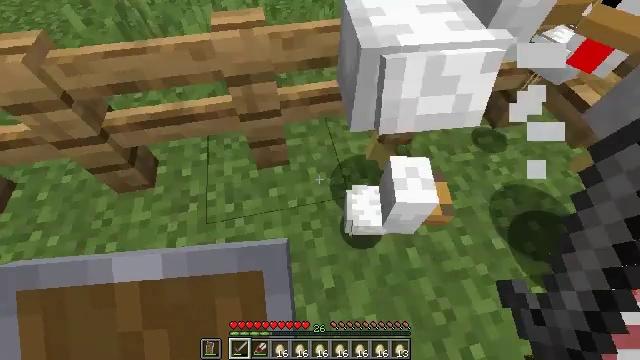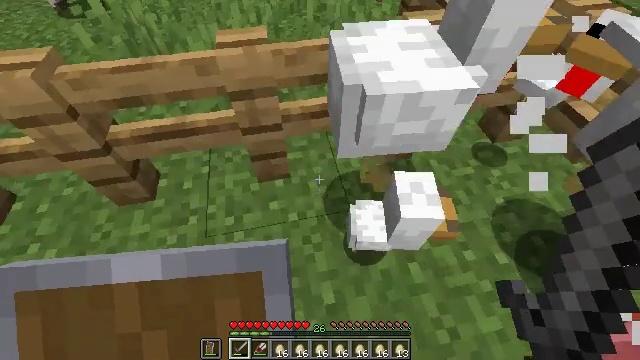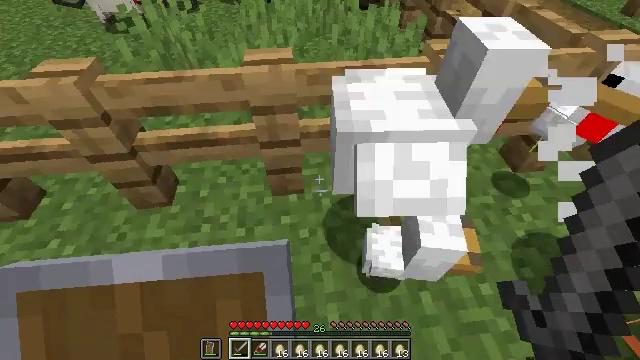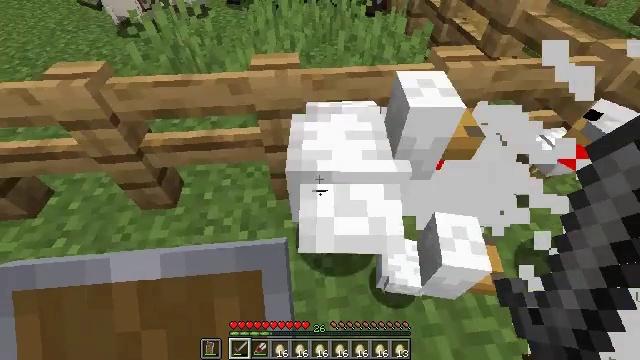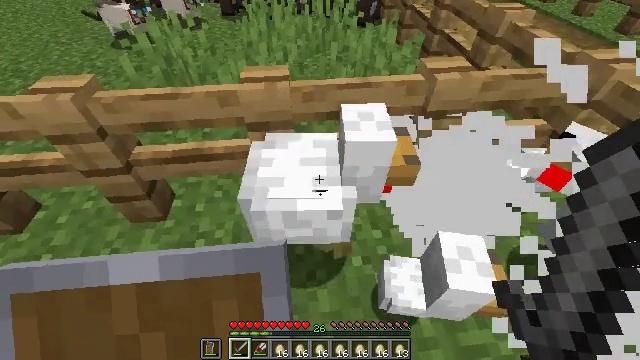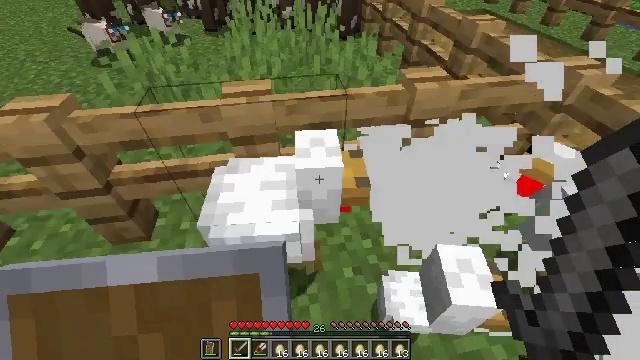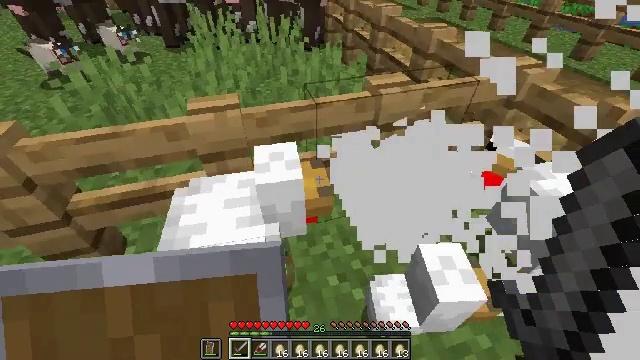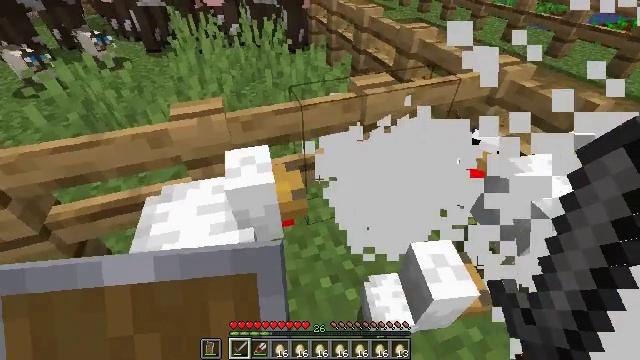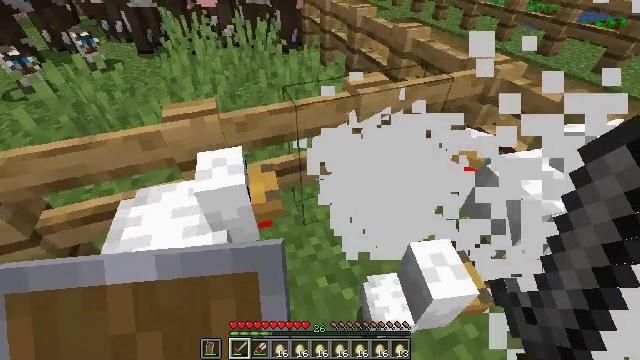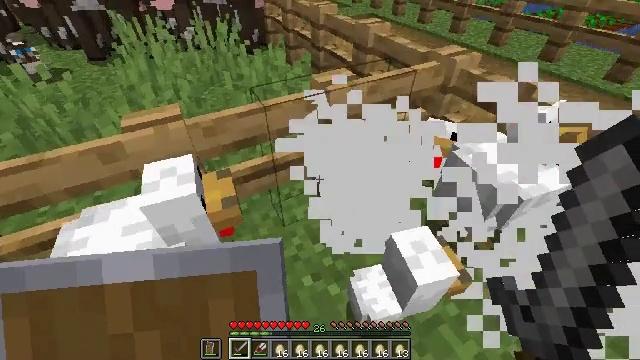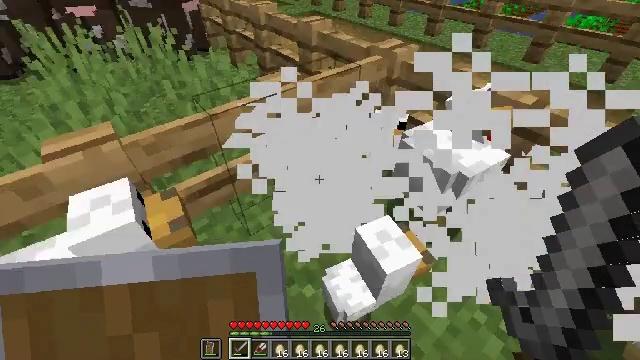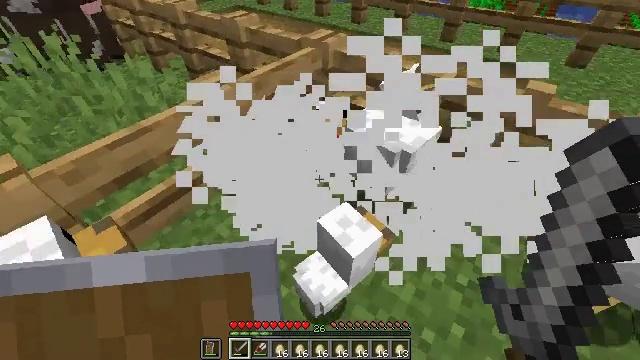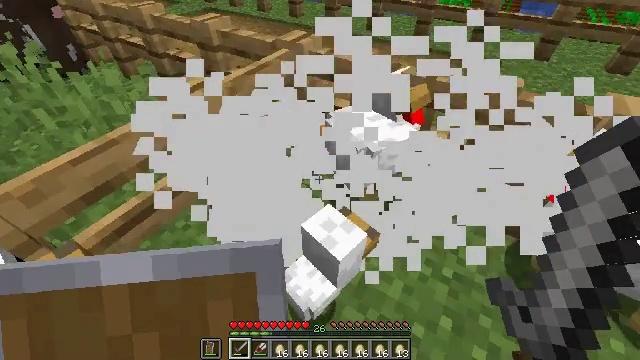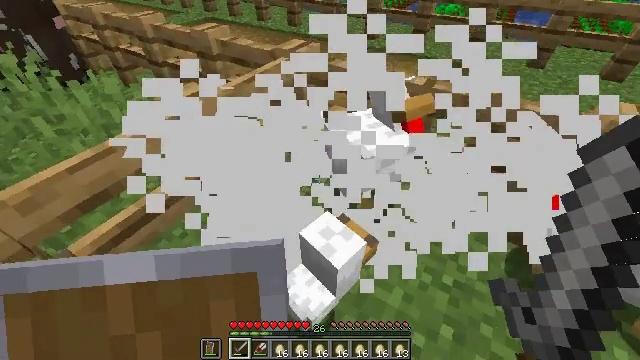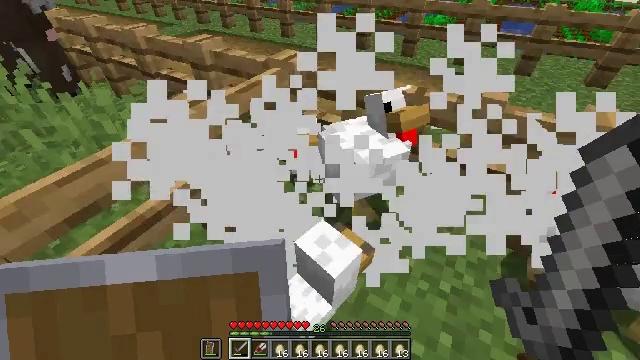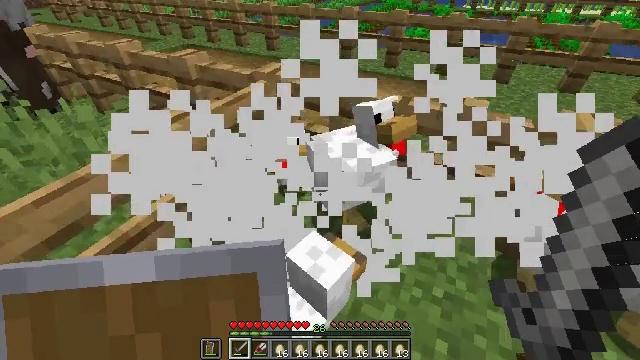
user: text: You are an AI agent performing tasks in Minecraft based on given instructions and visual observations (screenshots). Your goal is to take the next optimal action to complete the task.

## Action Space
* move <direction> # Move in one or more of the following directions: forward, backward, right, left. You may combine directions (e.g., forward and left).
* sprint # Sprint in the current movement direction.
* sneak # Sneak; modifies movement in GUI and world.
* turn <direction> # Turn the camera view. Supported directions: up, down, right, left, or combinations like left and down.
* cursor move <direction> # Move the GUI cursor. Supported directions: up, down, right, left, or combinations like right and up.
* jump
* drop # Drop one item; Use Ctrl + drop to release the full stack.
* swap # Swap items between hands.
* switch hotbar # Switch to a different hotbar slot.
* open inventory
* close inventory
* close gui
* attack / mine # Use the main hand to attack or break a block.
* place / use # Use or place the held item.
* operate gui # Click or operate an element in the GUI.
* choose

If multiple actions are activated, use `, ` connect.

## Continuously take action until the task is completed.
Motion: motion action
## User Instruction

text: Kill the chicken.
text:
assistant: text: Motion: turn up
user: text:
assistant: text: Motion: turn left and up
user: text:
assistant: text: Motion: turn left and up
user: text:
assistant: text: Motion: turn up
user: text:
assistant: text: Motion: turn right and up
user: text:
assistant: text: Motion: turn right and up
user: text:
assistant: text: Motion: turn right
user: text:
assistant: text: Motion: turn right
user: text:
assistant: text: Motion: turn right
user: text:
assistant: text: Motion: turn right
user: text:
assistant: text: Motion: turn right and down
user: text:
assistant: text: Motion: turn right
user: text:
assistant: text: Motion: turn up
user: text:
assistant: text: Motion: turn right and up
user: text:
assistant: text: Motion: turn right and up
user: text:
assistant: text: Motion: turn right and up
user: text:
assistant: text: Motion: turn right
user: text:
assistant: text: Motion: turn right
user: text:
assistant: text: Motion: turn right
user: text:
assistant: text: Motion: no_op
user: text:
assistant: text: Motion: no_op
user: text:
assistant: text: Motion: no_op
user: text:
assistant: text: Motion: turn left and up
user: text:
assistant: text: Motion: turn left and up
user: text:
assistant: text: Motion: turn left
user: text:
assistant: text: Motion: no_op
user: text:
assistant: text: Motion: attack / mine
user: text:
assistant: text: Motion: attack / mine
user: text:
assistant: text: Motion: attack / mine
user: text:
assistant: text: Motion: no_op